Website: apple
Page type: customer-info-address
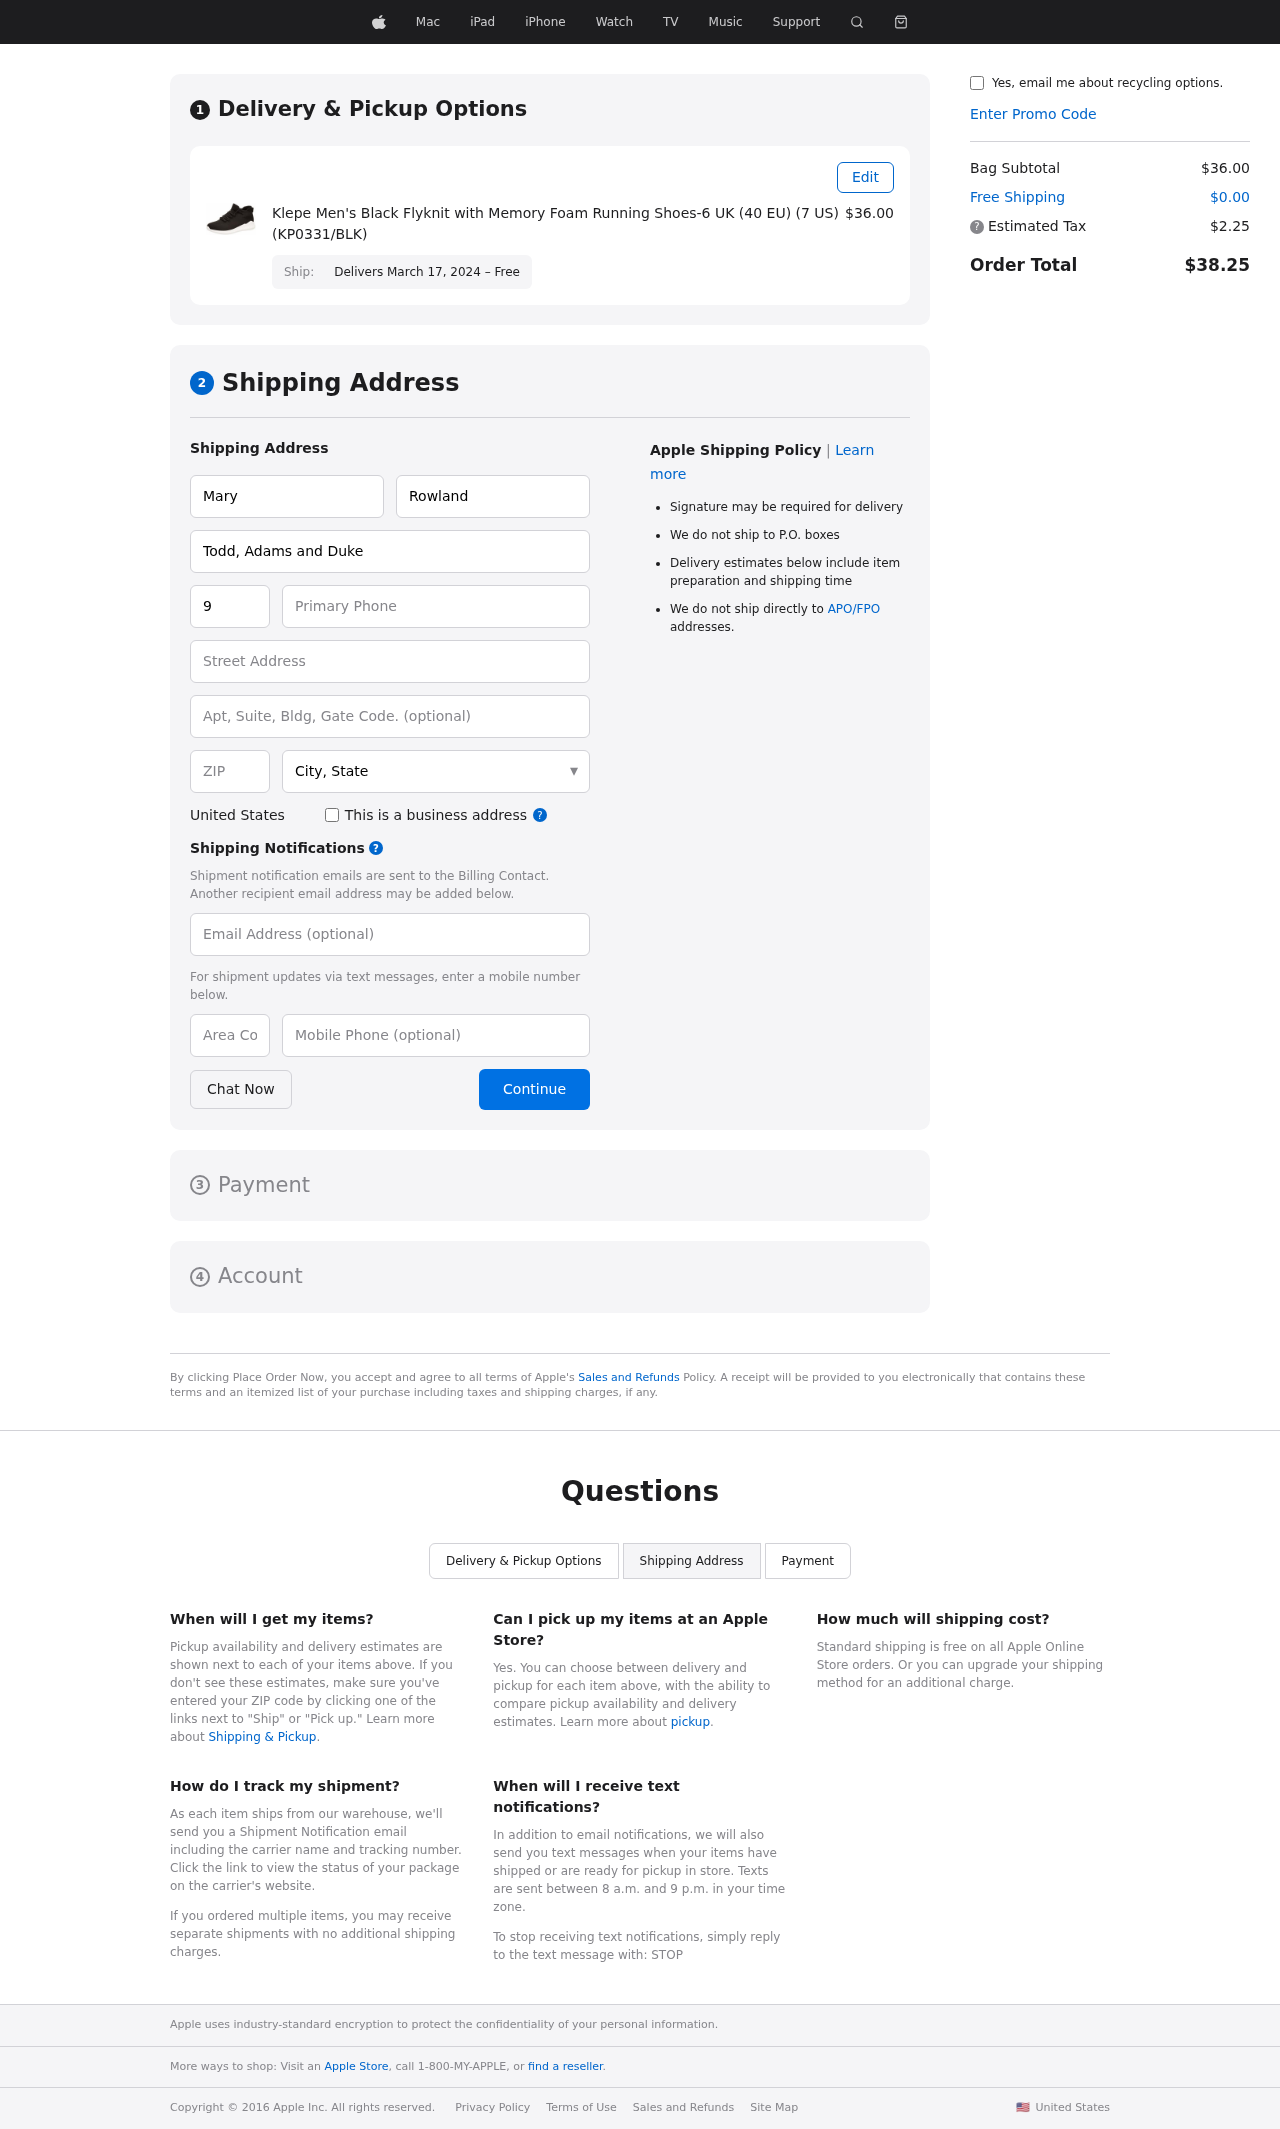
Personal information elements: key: PII_CITY_STATE
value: Manningbury, OK
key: PII_COMPANY
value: Todd, Adams and Duke
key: PII_COUNTRY
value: United States
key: PII_EMAIL
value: mary_rowland@yahoo.com
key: PII_FIRSTNAME
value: Mary
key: PII_LASTNAME
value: Rowland
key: PII_PHONE
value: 9614604643
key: PII_PHONE_ALT
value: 8354836864
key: PII_PHONE_ALT_AREA
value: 835
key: PII_PHONE_AREA
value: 961
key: PII_POSTCODE
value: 24050
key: PII_STREET
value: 7616 Shea Manors
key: PII_STREET2
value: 1219 Lorraine Extensions Suite 363
Product elements: key: PRODUCT1_NAME
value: Klepe Men's Black Flyknit with Memory Foam Running Shoes-6 UK (40 EU) (7 US) (KP0331/BLK)
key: PRODUCT1_PRICE
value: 36
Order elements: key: ORDER_DELIVERY_DATE
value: Delivers March 17, 2024 – Free
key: ORDER_SUBTOTAL
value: $36.00
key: ORDER_SHIPPING_COST
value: $0.00
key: ORDER_TAX
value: $2.25
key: ORDER_TOTAL
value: $38.25